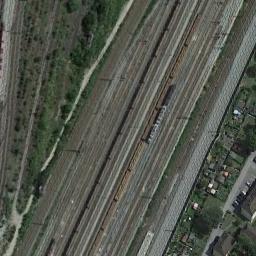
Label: railway